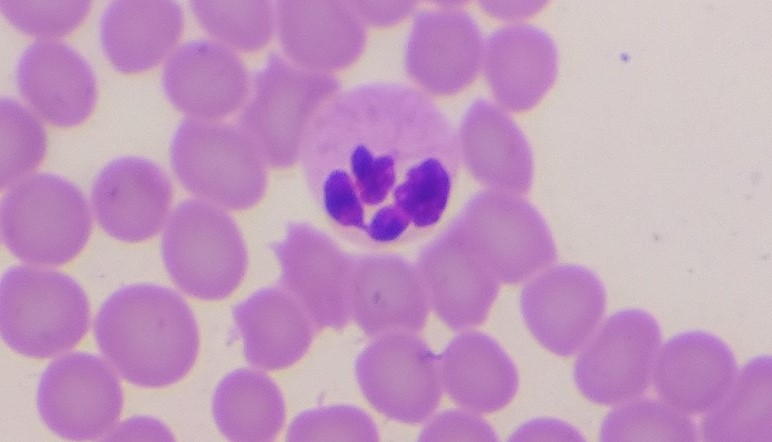
White blood cell type: Neutrophil